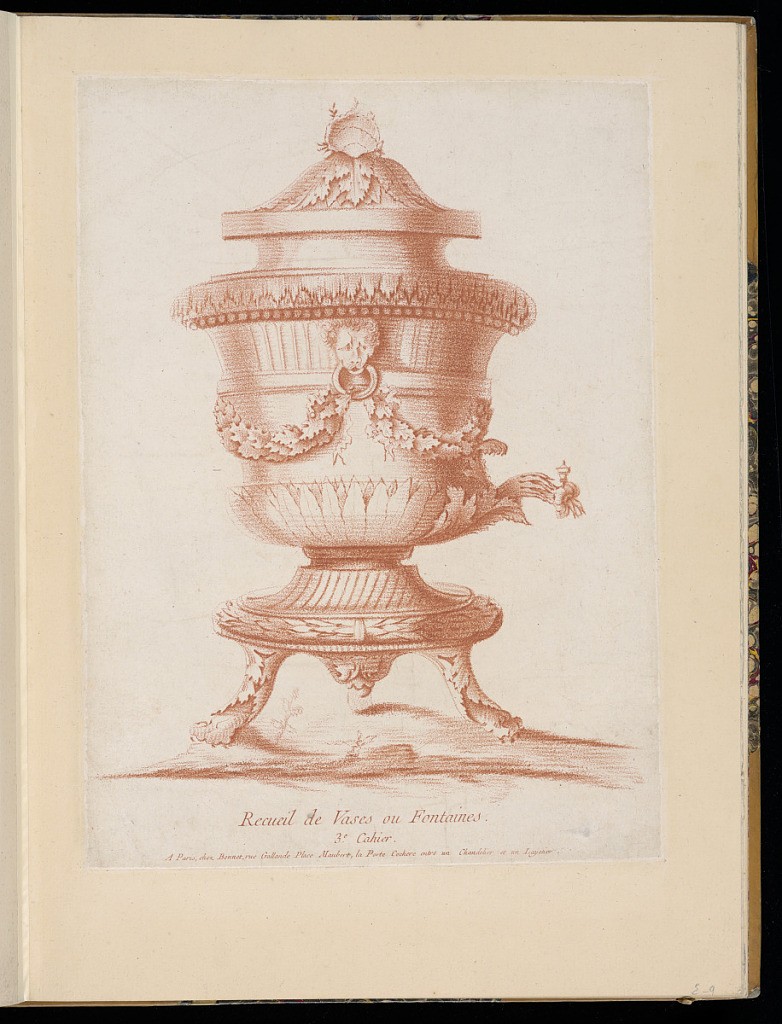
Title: Ornamental Vase or Fountain Design
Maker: A. Panier, French, active 18th century
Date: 1767-1771
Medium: Crayon-manner engraving with red ink on paper
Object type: Print
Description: Lidded vase with a spigot near the base. The vase has a shell and coral finial, and a lid of stylized acanthus leaves. Below the shoulder of the vase is a lion face with a ring in its mouth, through which is strung a garland of leaves. The vase is elevated on a claw-footed tripod, and there is some indication of a ground of grasses below. The print is engraved in red ink (sanguine) crayon manner. The plate is titled.